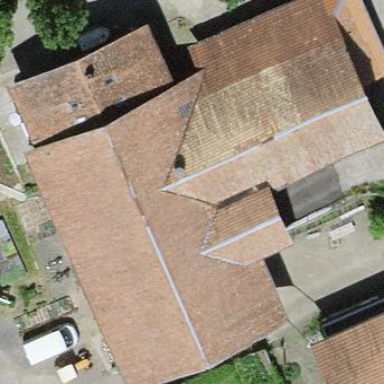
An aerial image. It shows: Farm building.